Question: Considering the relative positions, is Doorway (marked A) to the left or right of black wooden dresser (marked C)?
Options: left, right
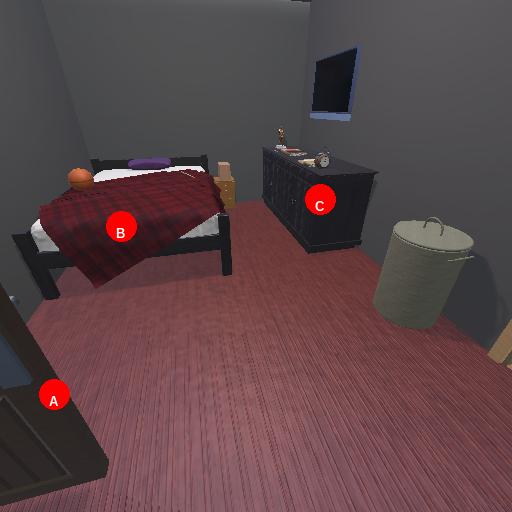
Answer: left